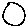
Label: circle